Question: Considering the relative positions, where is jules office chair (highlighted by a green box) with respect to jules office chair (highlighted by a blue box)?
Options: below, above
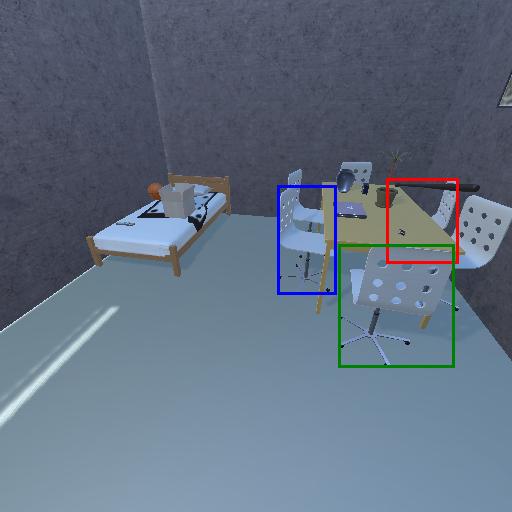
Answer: below